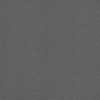
Label: dusty